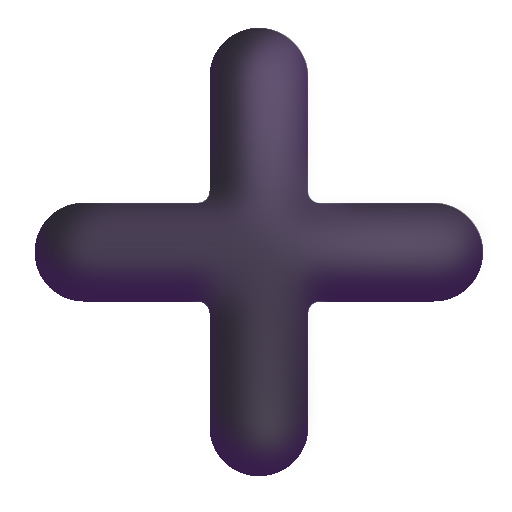
plus color